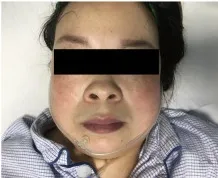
(A) The patient was cyanotic.
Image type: medical_photograph (skin_photograph)